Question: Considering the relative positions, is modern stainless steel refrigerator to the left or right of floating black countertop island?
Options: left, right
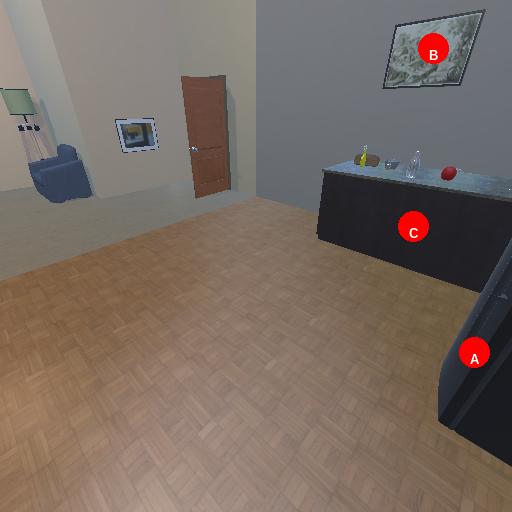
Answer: left